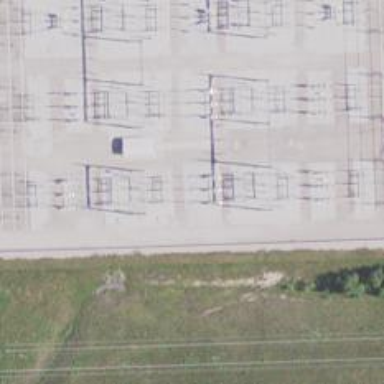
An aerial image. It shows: Switch used for power control.